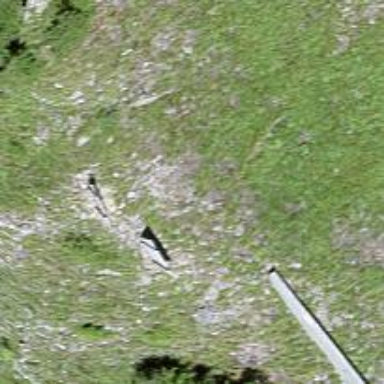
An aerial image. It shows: Structure built for avalanche protection.